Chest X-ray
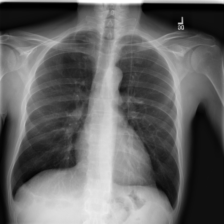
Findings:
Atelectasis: negative
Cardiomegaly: negative
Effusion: negative
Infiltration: negative
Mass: negative
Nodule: negative
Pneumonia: negative
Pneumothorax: negative
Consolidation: negative
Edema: negative
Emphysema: negative
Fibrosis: negative
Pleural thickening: negative
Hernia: negative